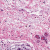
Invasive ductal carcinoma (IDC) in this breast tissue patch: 0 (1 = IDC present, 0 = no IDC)